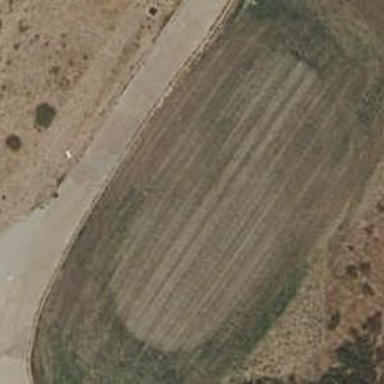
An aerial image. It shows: Golf tee.